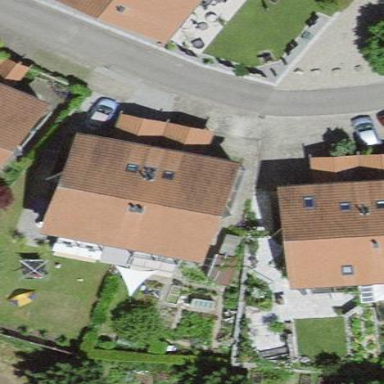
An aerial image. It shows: Residential building.